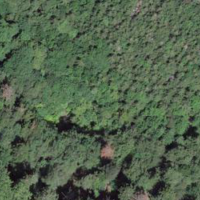
EUNIS habitat code: 44
Species observed at this site:
Trochulus villosus